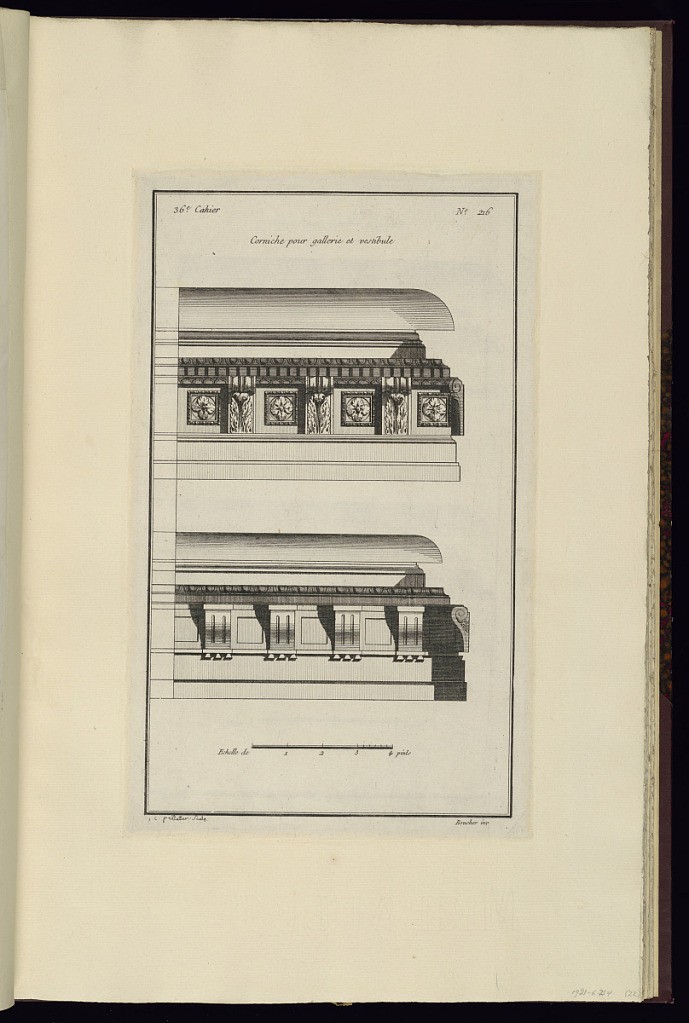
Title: Corniche pour gallerie et vestibule
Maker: Juste-François Boucher, French, 1736 – 1782
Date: ca. 1775
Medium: Engraving on off white laid paper
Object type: Print
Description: Two designs for cornices. The upper design features brackets decorated with acanthus leaves and interspersed with carved rosettes. The lower design has fluted brackets and a course of egg and dart. The plate is signed.